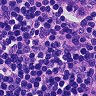
Metastatic tissue present: no